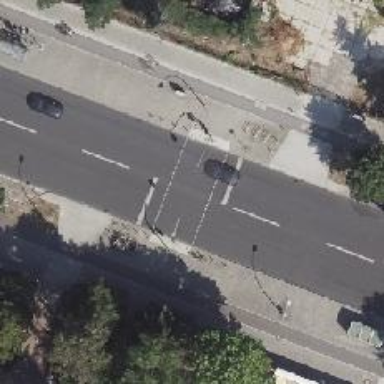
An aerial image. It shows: Crossing with traffic signals.